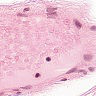
Metastatic tissue present: no